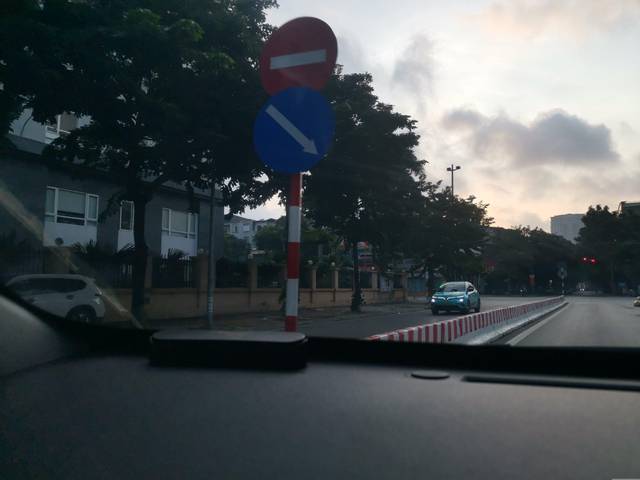
Region: Vietnam
Coordinates: 21.042, 105.79